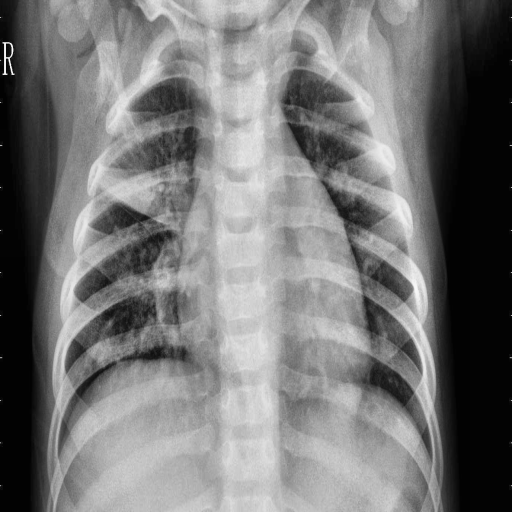
Finding: PNEUMONIA